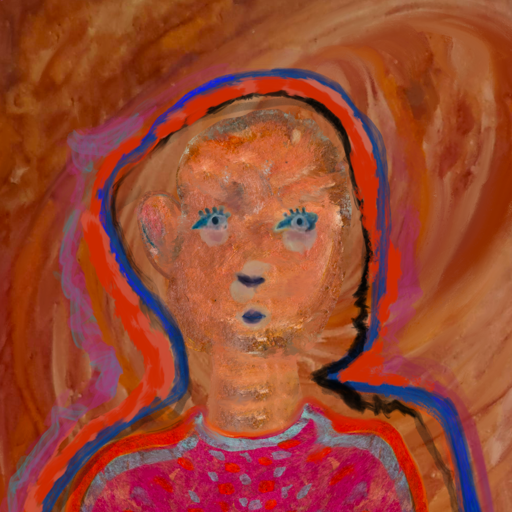
Background: Pious_Lady, Head And Neck Front: Boggyland, Face Front: Hill_Girl, Bust: Sisters, Hair Front: Experience, Head Accessory: Blank, Second Necklace: Blank, Necklace: Blank, Baby: Blank